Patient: sex M, age 78
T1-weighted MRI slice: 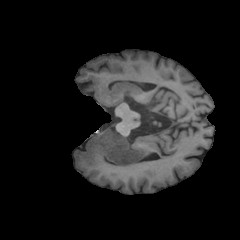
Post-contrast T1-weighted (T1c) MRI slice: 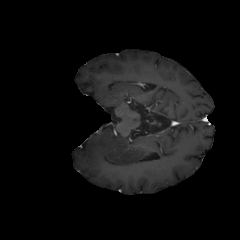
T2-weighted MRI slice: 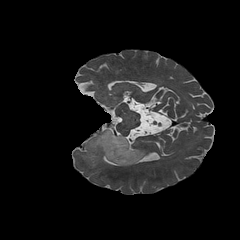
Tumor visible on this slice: yes
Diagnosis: Astrocytoma, IDH-wildtype
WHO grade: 3